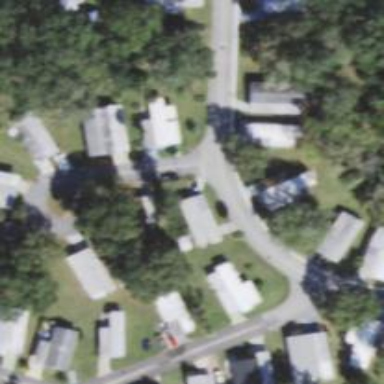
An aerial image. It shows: Living street.